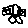
Label: car